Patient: sex M, age 31
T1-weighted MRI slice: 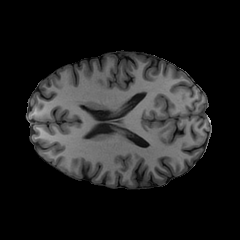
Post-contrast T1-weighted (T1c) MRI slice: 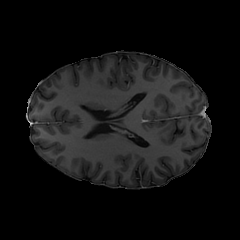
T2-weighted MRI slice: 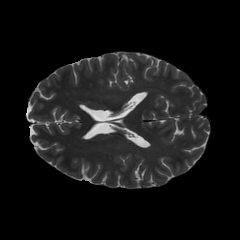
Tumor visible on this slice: no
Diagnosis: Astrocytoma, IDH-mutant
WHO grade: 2